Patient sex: F
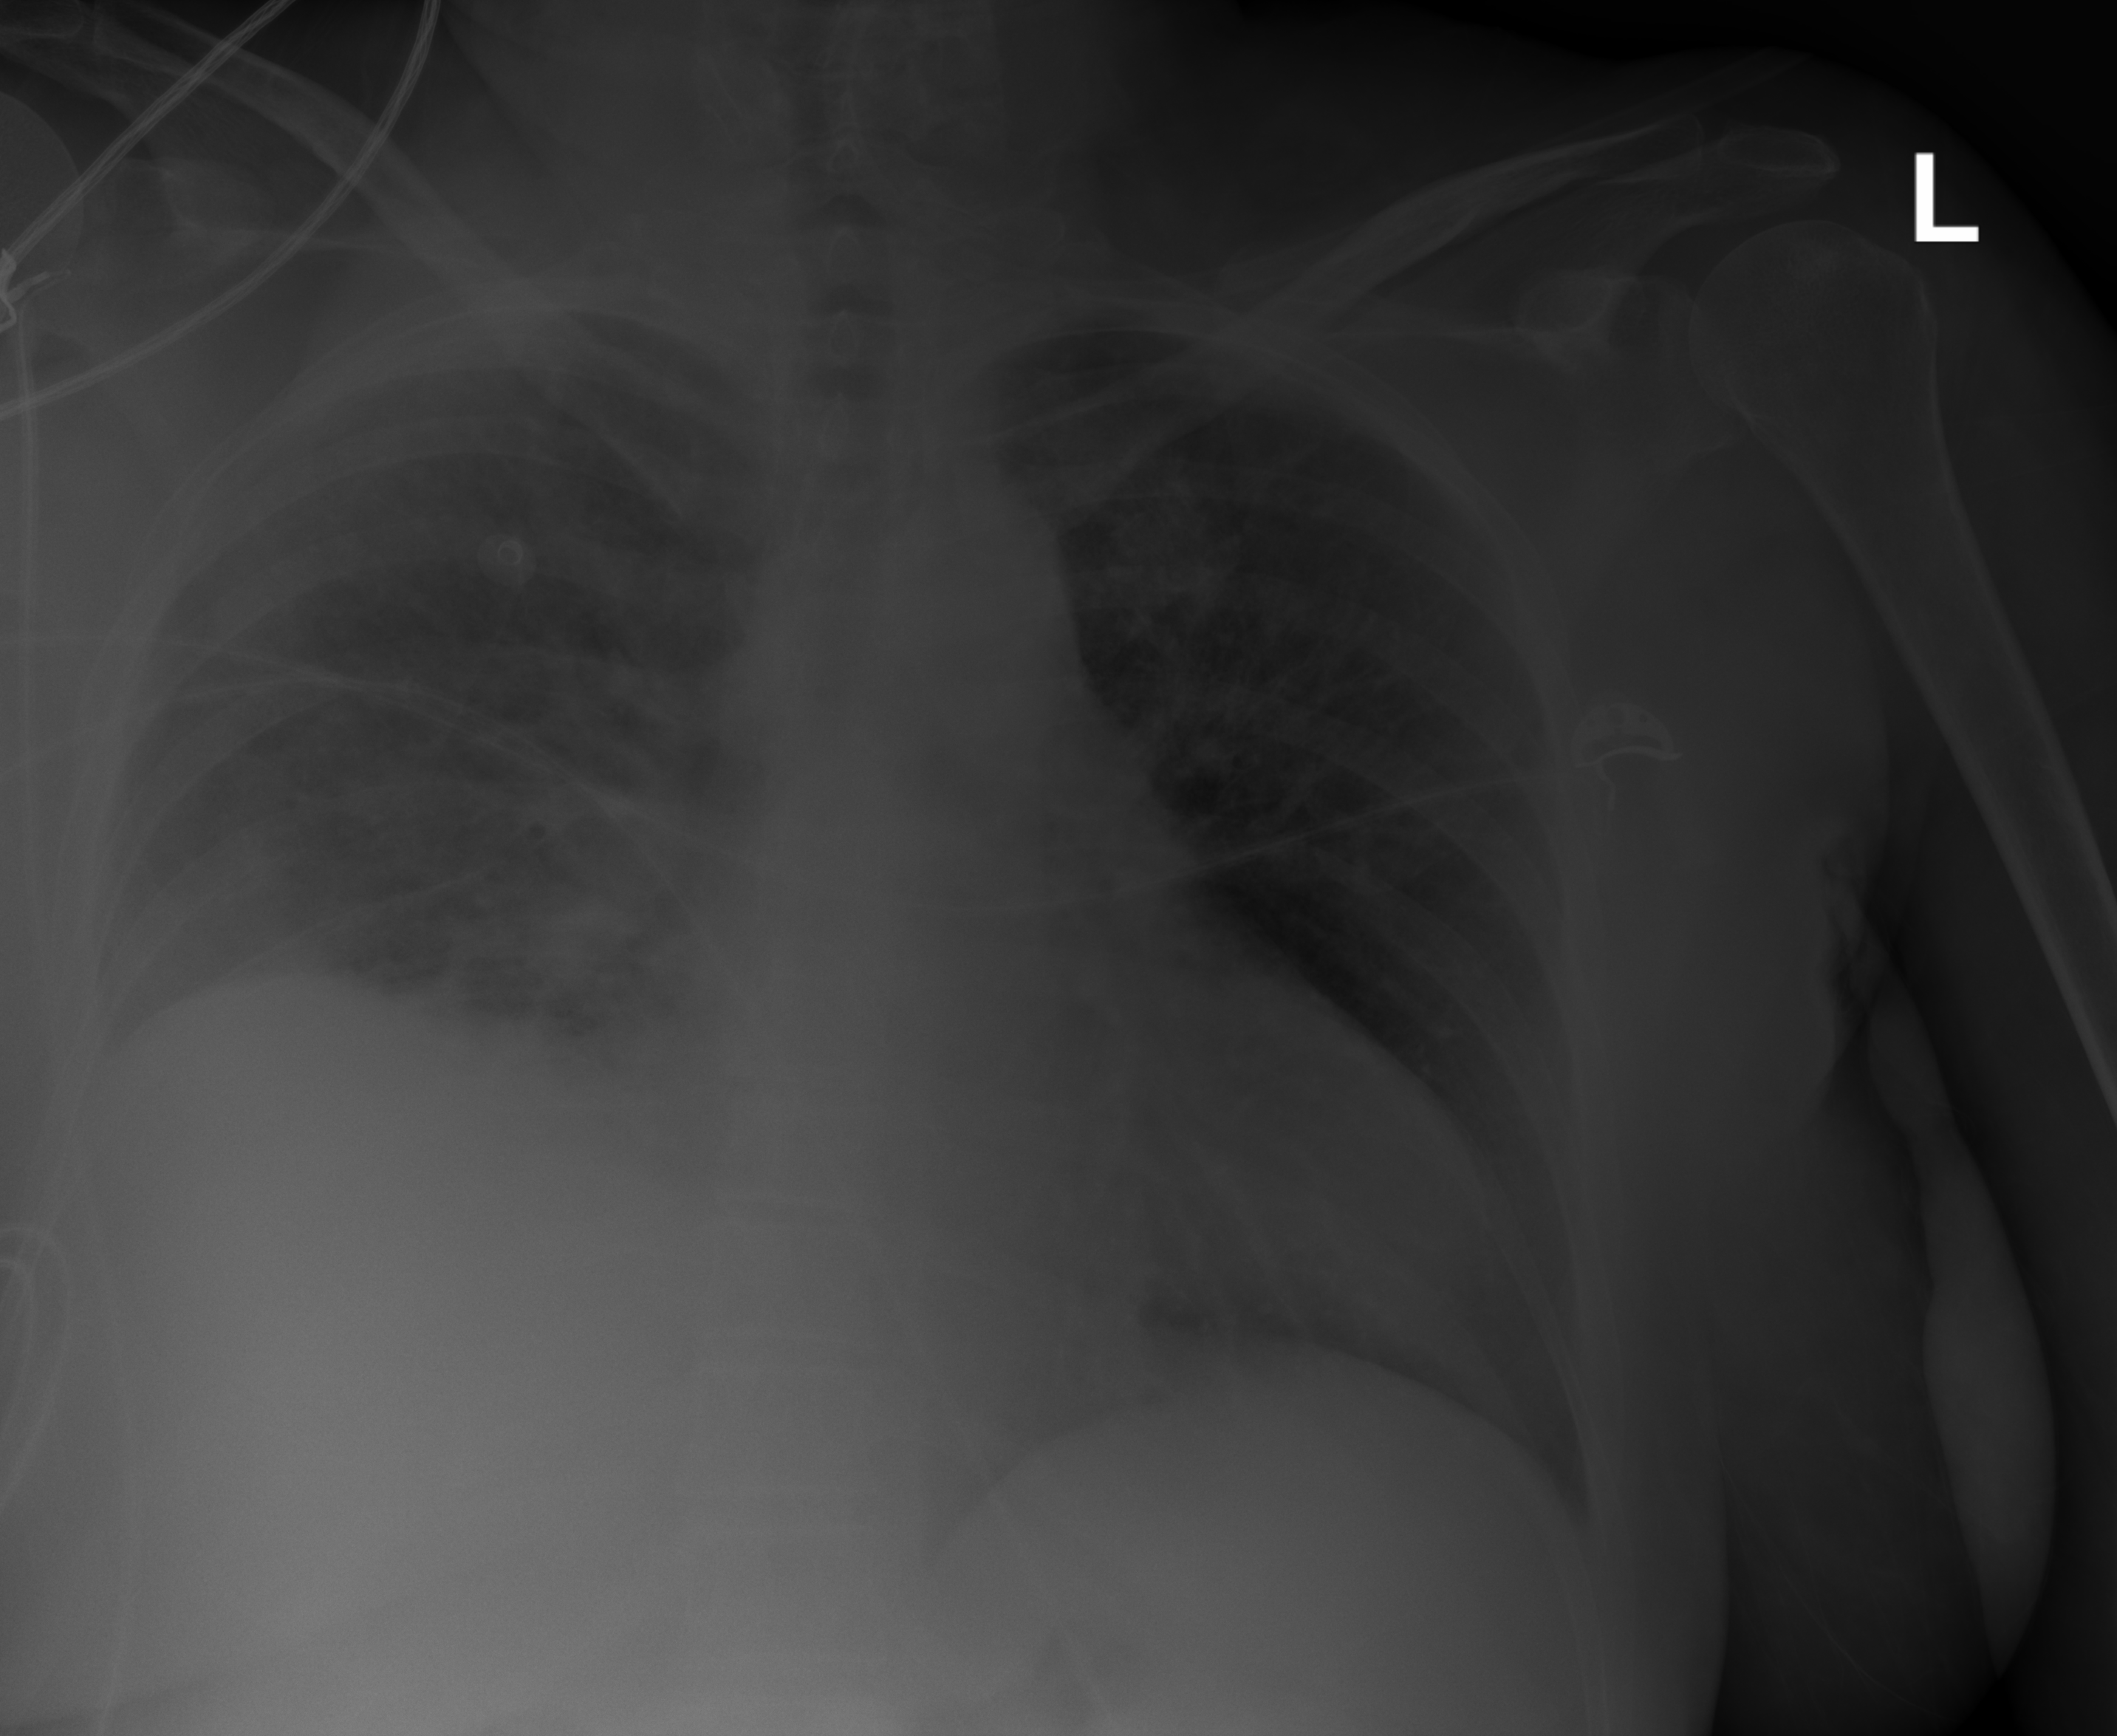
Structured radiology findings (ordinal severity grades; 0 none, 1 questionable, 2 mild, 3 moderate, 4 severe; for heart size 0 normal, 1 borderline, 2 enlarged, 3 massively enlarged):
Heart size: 0
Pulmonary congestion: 2
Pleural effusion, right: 2
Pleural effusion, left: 0
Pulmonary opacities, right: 2
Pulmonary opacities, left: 2
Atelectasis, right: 2
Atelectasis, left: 0